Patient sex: M
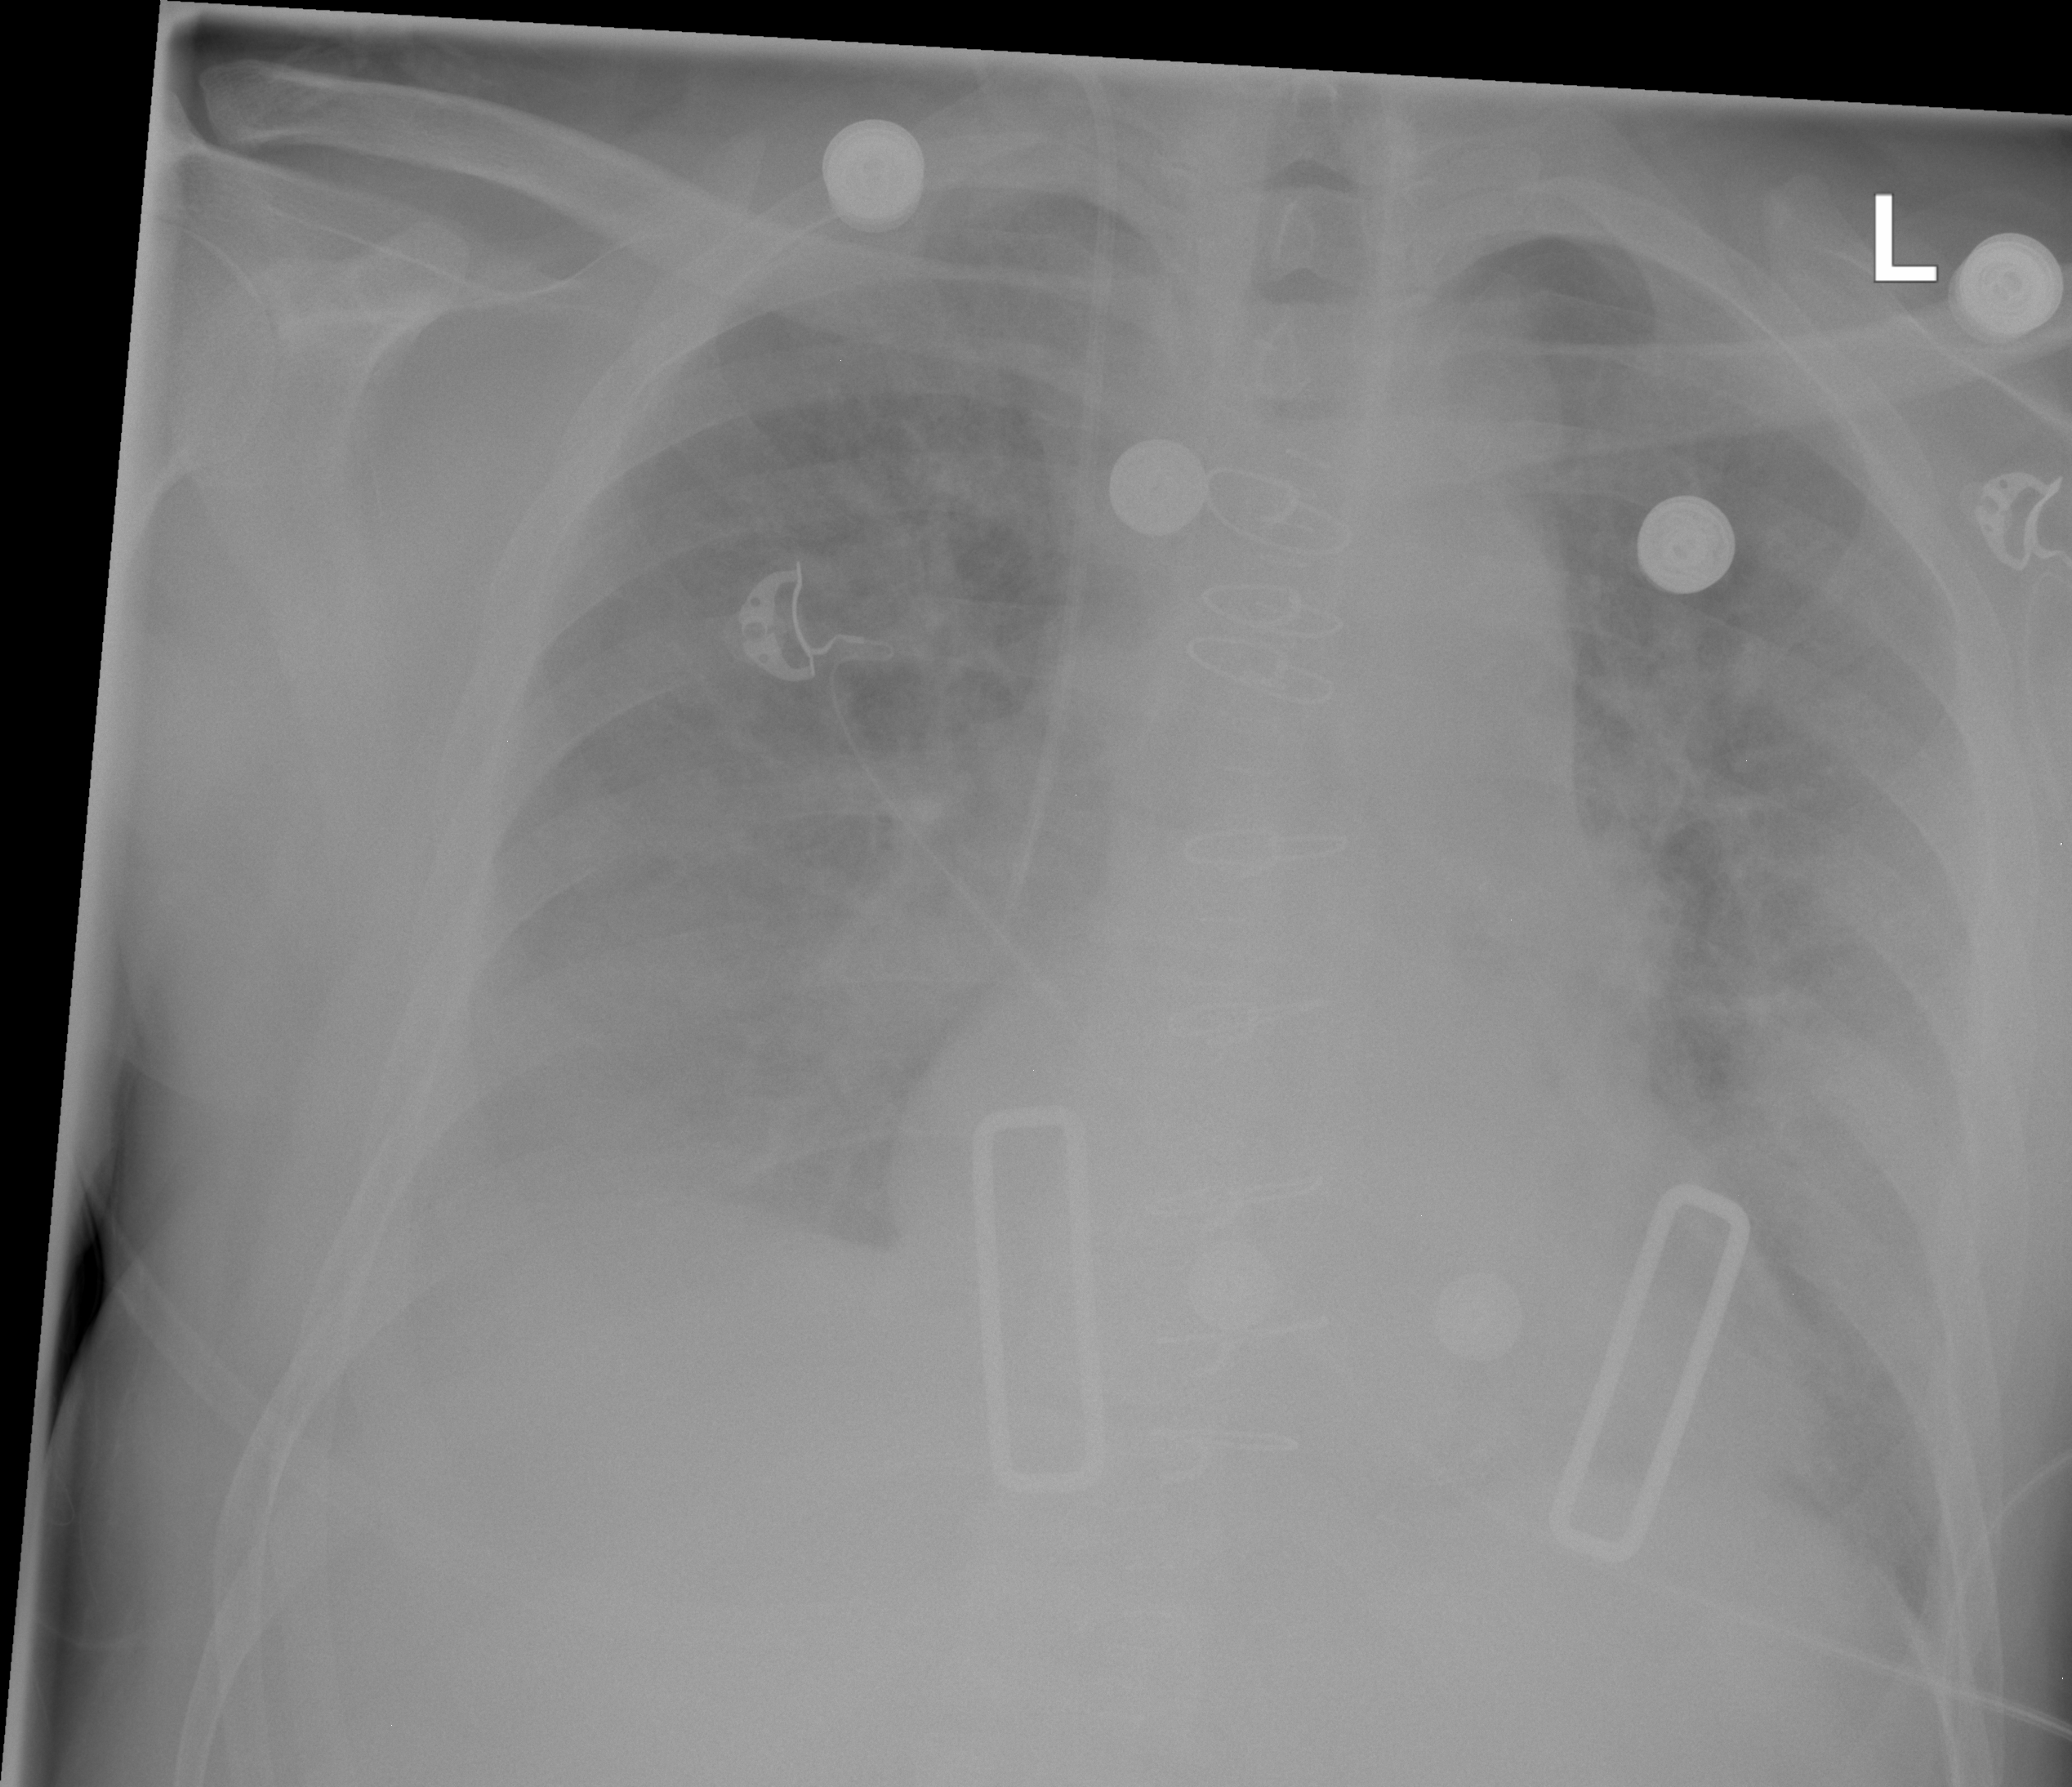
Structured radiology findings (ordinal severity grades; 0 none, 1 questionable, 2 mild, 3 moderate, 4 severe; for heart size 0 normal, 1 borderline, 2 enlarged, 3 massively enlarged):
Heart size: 0
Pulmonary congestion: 3
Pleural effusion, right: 2
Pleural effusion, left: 0
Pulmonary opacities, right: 2
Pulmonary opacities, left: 3
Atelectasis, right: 2
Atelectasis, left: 2